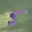
Label: 5